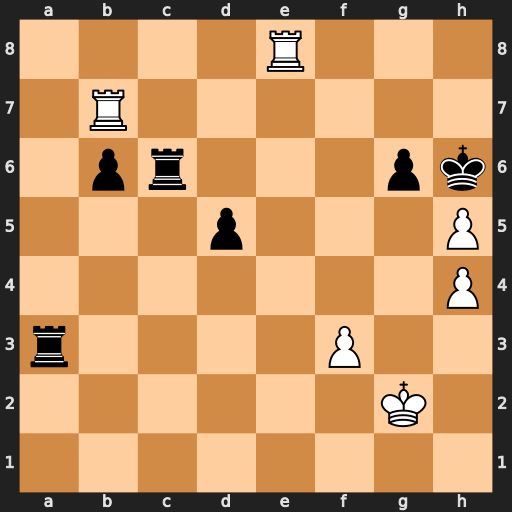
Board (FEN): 4R3/1R6/1pr3pk/3p3P/7P/r4P2/6K1/8
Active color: w
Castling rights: -
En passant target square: -
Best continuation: Rh8#